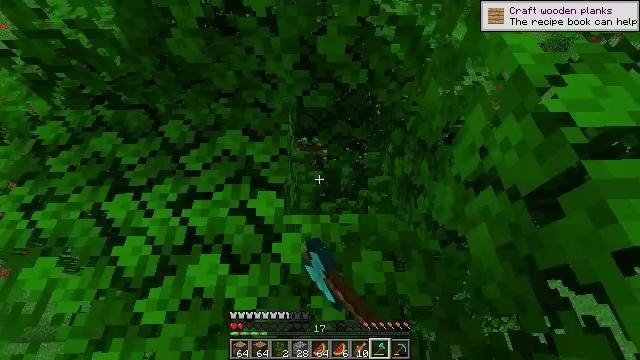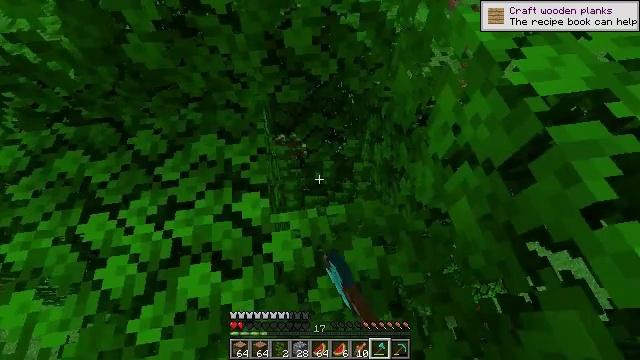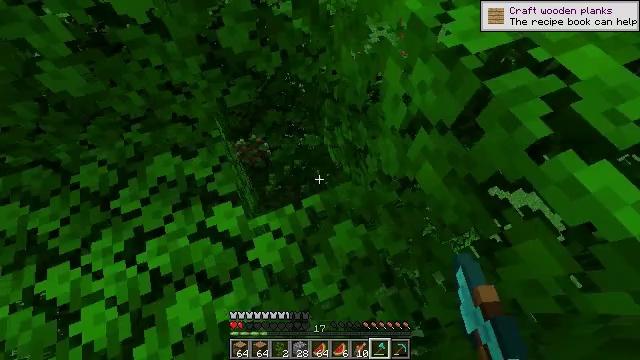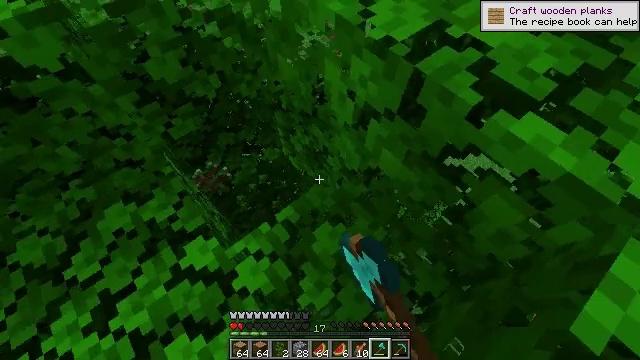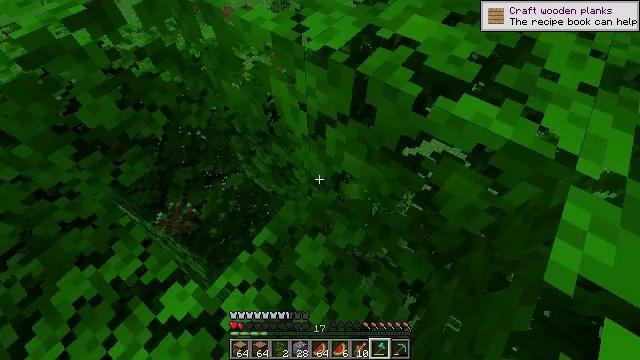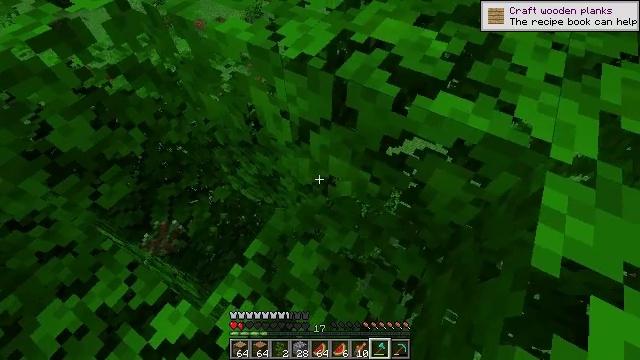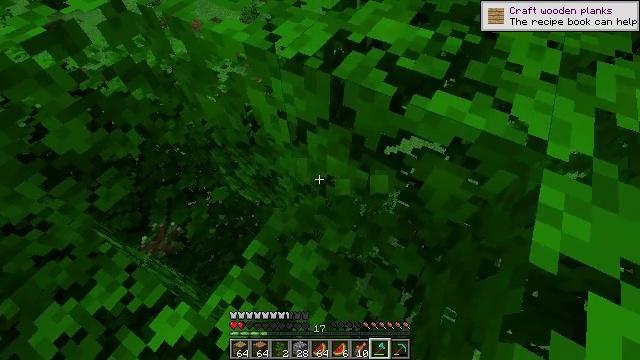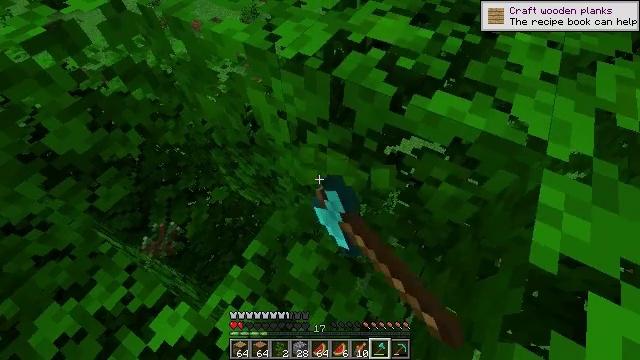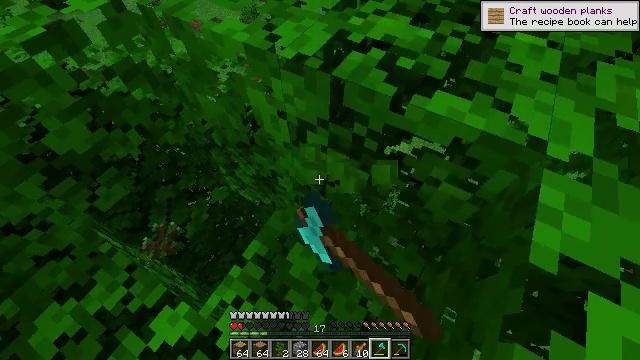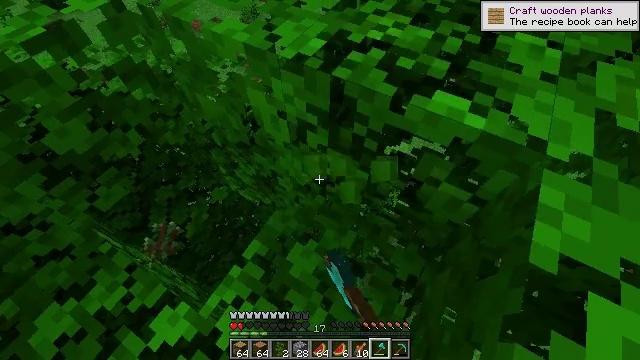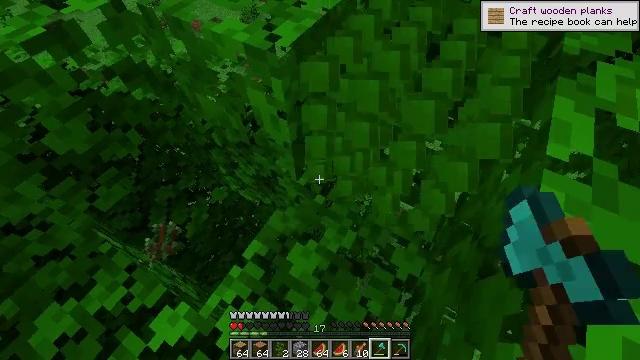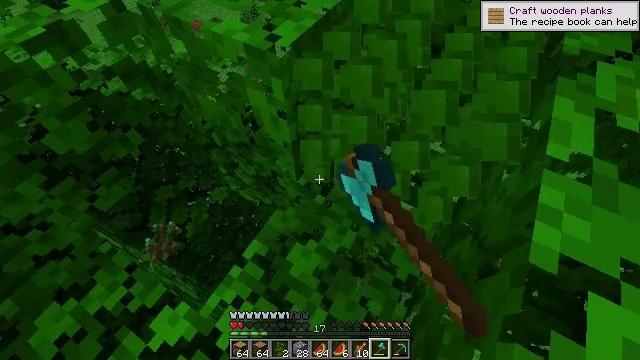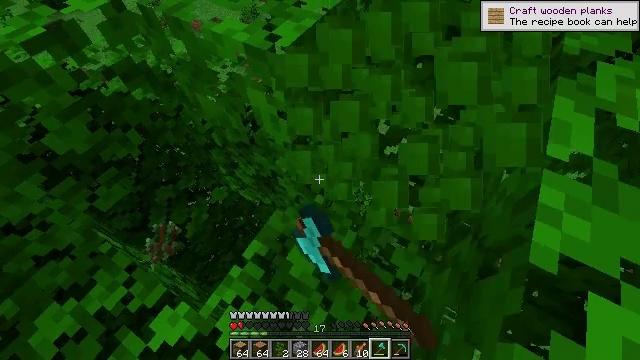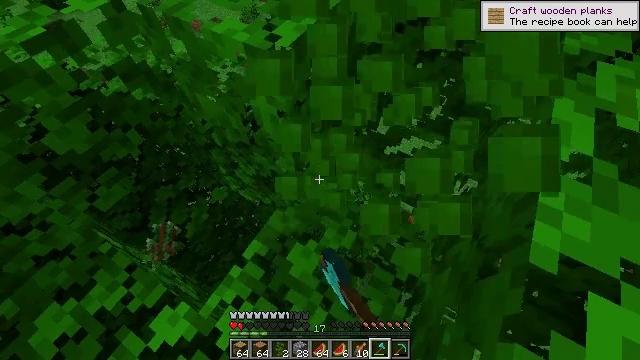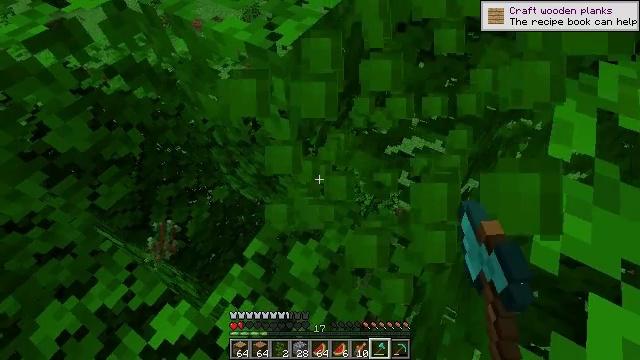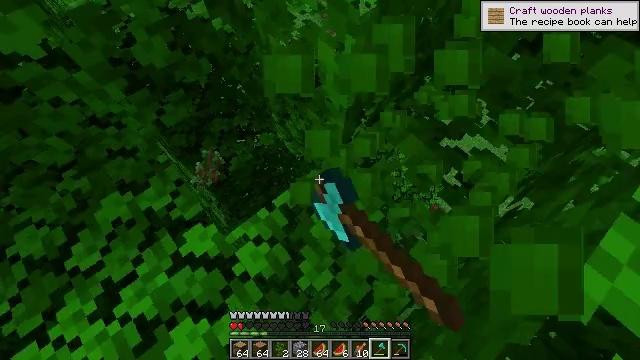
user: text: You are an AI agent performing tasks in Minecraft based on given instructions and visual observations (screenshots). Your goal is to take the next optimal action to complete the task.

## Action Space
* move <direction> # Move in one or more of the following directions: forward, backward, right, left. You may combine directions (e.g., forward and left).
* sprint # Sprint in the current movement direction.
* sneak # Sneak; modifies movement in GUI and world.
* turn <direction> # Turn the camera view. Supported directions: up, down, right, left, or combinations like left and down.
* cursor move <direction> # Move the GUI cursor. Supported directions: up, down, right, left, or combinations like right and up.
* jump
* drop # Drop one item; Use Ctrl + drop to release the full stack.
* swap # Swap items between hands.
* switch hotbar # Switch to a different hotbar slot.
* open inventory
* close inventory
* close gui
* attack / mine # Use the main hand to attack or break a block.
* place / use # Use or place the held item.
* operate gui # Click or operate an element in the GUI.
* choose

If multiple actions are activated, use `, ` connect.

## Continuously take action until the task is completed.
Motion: motion action
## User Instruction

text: Clear the jungle leaves to make way.
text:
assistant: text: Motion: turn right and down, attack / mine
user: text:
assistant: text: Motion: turn right and down, attack / mine
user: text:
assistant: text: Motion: turn right and up, attack / mine
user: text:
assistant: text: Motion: turn right and up, attack / mine
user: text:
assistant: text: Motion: turn right and up, attack / mine
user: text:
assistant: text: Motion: attack / mine
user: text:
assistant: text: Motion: attack / mine
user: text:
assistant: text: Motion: attack / mine
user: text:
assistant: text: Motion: attack / mine
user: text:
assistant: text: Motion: attack / mine
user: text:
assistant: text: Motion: attack / mine
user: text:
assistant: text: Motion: attack / mine
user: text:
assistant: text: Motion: attack / mine
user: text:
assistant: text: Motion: attack / mine
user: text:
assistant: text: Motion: turn left and down, attack / mine
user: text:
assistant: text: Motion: attack / mine